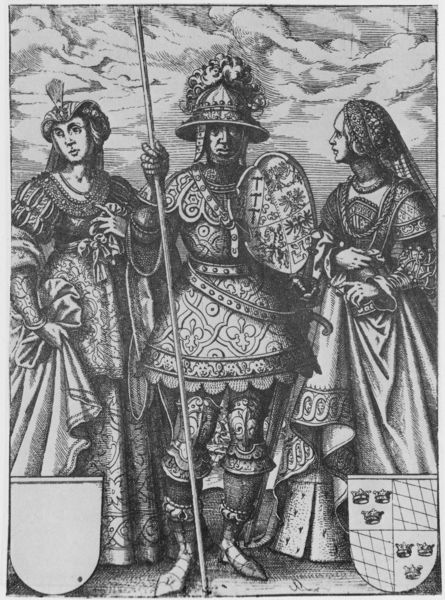
Titel: Bildnis des Carolus Martellus
Künstler: Jost Amman
Institution: (Seriendruck)
Schlagwörter: adler, feder, hand, himmel, kämpfer, mann, weiß, wolken, frauen, damen, frau, grau, haar, hut, kleid, kleider, schmuck, schwarz, szene, dame, gürtel, schleier, tuch, wolke, haube, muster, rock, hermelin, ärmel, herr, hände, boden, gewand, haare, pose, reich, stickerei, gewänder, saum, krone, federbusch, holzschnitt, schuhe, stab, kette, grafik, graphik, halm, lanze, riemen, ornamente, verzierung, metall, kordel, schild, druck, radierung, stich, scharz, schwert, waffen, ketten, soldat, helm, stiefel, hauben, lilie, ritter, brokat, rüstung, verziert, wappen, taschentuch, harnisch, mittelalter, speer, lilien, kupferstich, kronen, soldate, helmzier, flaten, beinschienen, ritterfräulein, hummel, schid, kröne, insginien, nadelstich, hoffräulein